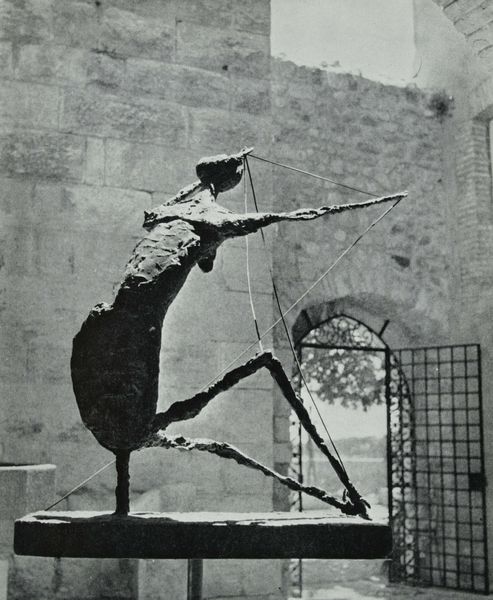
Titel: La Fourmi, Ameise
Künstler: Germaine Richier
Schlagwörter: baum, körper, schatten, frau, grau, licht, schwarz, tür, gebäude, haus, wand, architektur, arme, mensch, sockel, stein, gitter, figur, schnur, skulptur, statue, beine, brüste, bogen, mauer, hof, metall, faden, bronze, plastik, plinthe, podest, tor, foto, sicht, insekt, käfer, netz, weben, draht, diana, drähte, plattform, statur, miro, spinne, spinnennetz, ameise